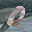
Label: 0